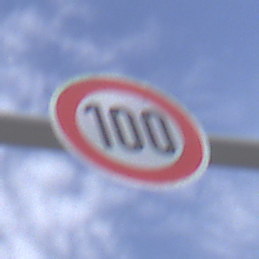
Verkehrszeichen: Geschwindigkeit100
Umgebung: Outdoor, Nature
Tageszeit: Midday
Wetter: PartlyCloudy
Licht: Natural
Jahreszeit: NotSpecified
Kontrast: HighContrast